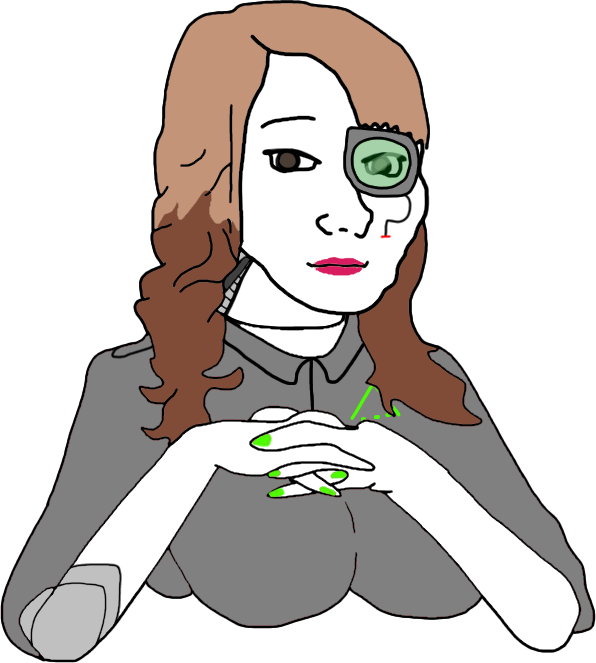
Label: 5_Abusive_Wife